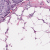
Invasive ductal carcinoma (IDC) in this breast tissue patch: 1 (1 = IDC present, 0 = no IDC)